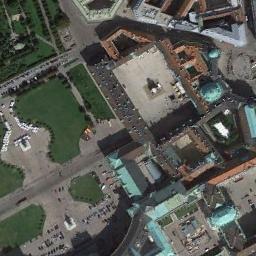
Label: palace